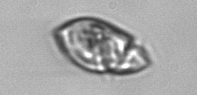
Label: Gyrodinium